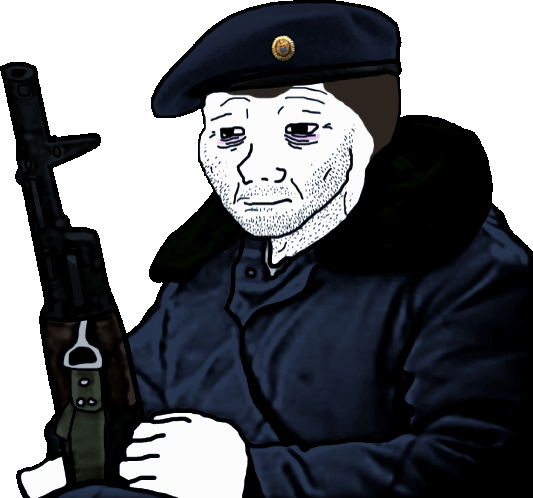
Label: 5_Doomer